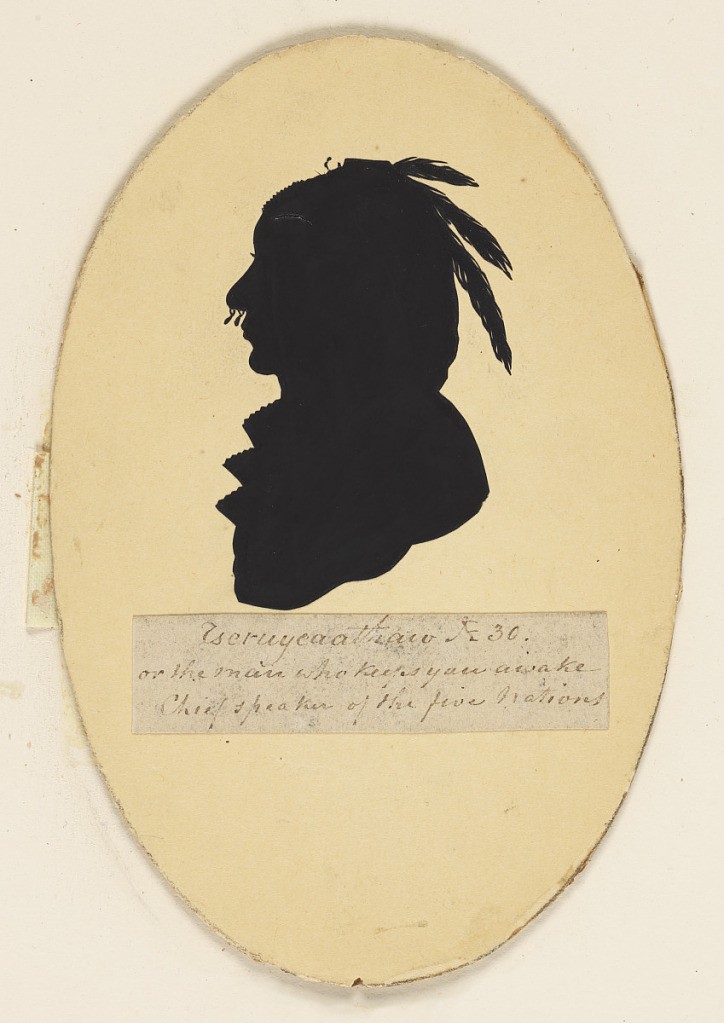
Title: Portrait in Silhouette of Tseruyeaathaw (Sagoyewatha)
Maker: Augustin-Amant-Constance Fidele Edouart, French, active England and USA, 1789 - 1861
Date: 1839-1849
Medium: Scissor-cut black paper on white paper
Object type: Silhouette
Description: Portrait bust in silhouette of the Seneca chief Sagoyewatha (The Man Who Keeps You Awake), also known as Red Jacket, depicting the chief at age 30. The portrait is based on an ink silhouette made in the late eighteenth century by the Quaker artist Joseph Sansom.